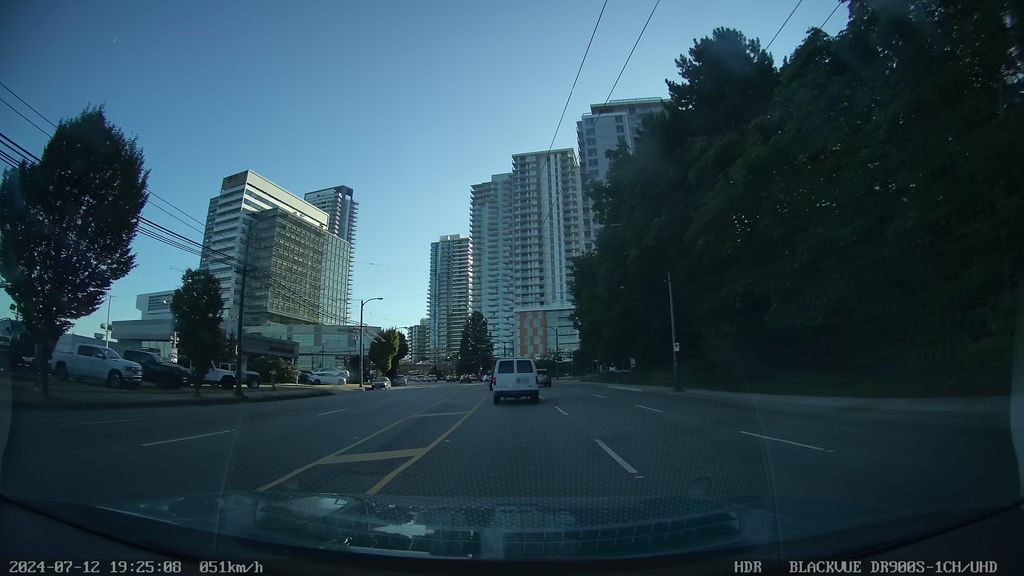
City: vancouver